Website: lowes
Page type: customer-info-address
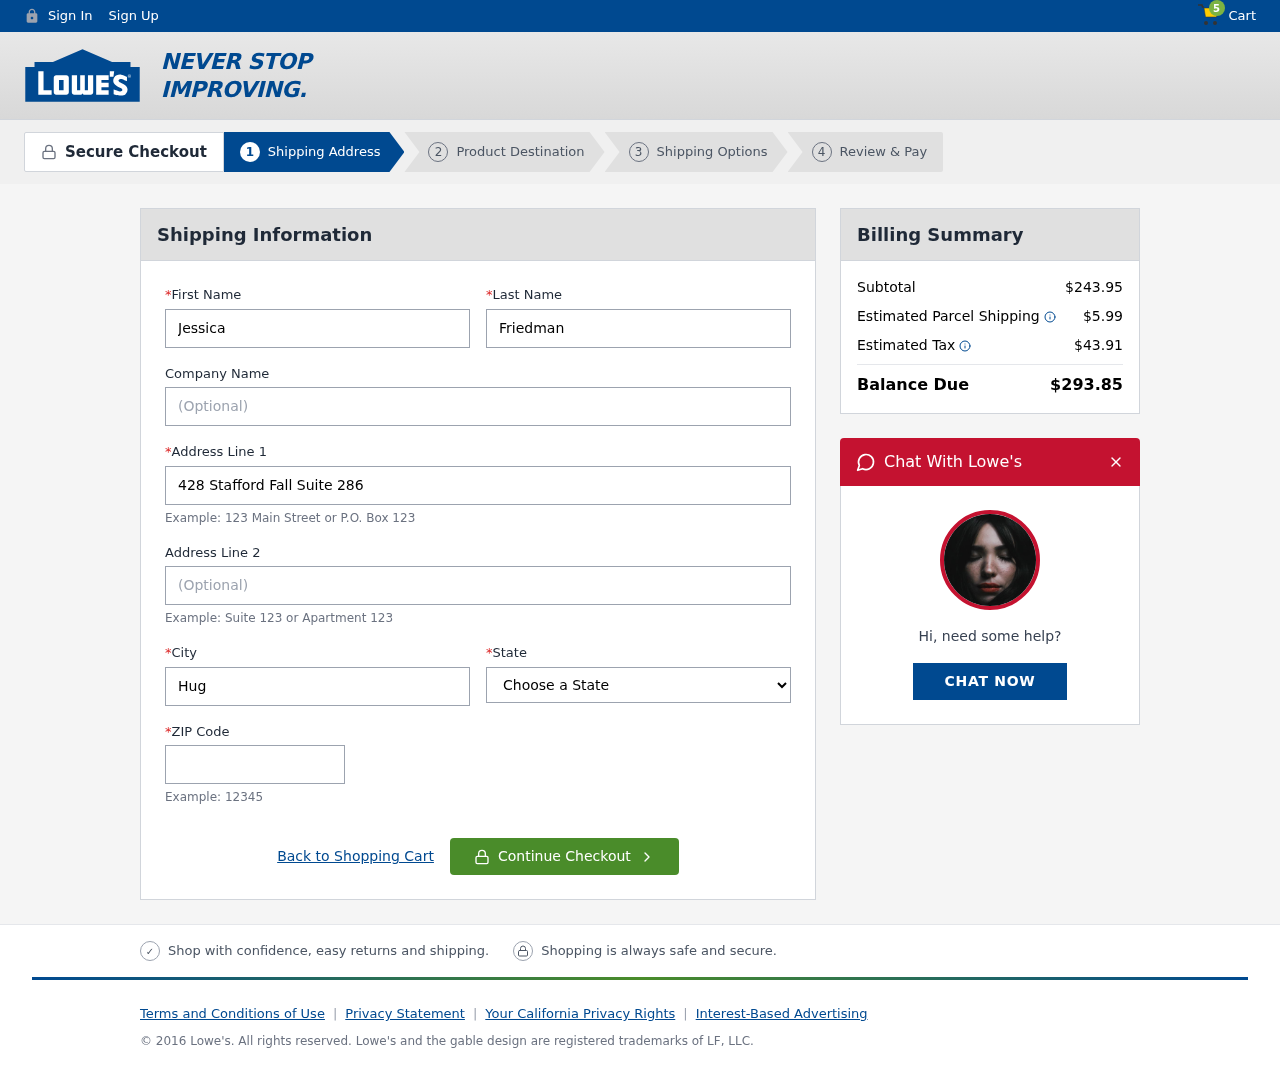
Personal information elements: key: PII_CITY
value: Hughesmouth
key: PII_FIRSTNAME
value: Jessica
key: PII_LASTNAME
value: Friedman
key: PII_POSTCODE
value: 33835
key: PII_STATE
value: Maryland
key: PII_STREET
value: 428 Stafford Fall Suite 286
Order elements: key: ORDER_NUM_ITEMS
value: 5
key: ORDER_SUBTOTAL
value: $243.95
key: ORDER_SHIPPING_COST
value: $5.99
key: ORDER_TAX
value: $43.91
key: ORDER_TOTAL
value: $293.85